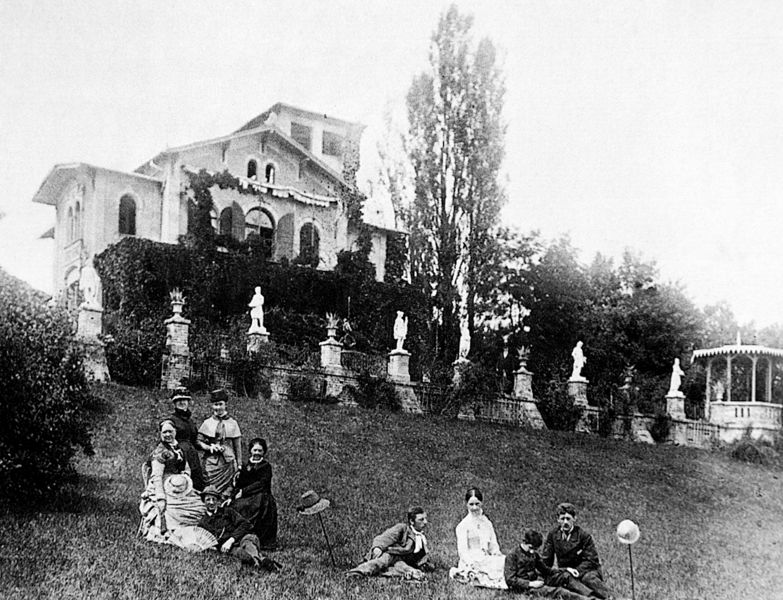
Titel: Villa Knorr in Starnberg-Niederpöcking (Foto vor 1914)
Künstler: Arnold Zenetti
Standort: Starnberg
Institution: Villa Knorr
Schlagwörter: baum, gruppe, himmel, mann, weiß, bäume, frauen, menschen, sitzen, damen, fenster, frau, grau, hell, hut, hüte, kleid, kleider, licht, männer, schwarz, säulen, dach, gebäude, gras, haus, park, rasen, schleier, wiese, zaun, herren, architektur, diener, sockel, stehen, porträt, hügel, natur, pappeln, strauch, brüstung, busch, gebüsch, figur, reich, sitzend, familie, anhöhe, fensterläden, stock, amphore, garten, skulptur, statue, vase, herrschaft, sommer, liegen, gehstock, abhang, hang, giebel, mauer, hecke, tag, picknick, sepia, figuren, rundbogen, böschung, freizeit, geländer, junge, hoch, foto, fotografie, photographie, bögen, außen, palast, zypresse, draußen, schwarz-weiss, stöcke, helm, festlich, gruppenbild, sonntag, photo, villa, skulpturen, statuen, grundstück, pavillon, fotographie, stecken, postamente, sommerfrische, geibel, belvedere, picnic, hausmädchen, gruppenfoto, gartenlampe, gartenpavillon, gehstöcke, zille?, büume, finka, schwarzweis, 1800, pabiliion, vinka